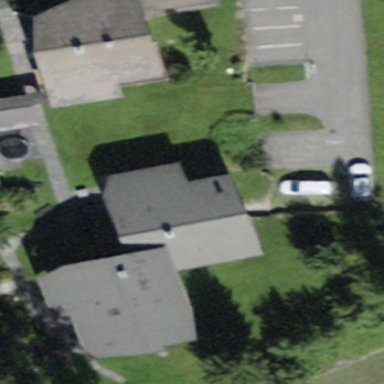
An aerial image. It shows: Building with tile roof.